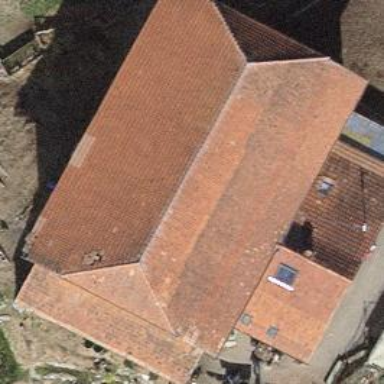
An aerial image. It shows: Barn.